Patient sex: F
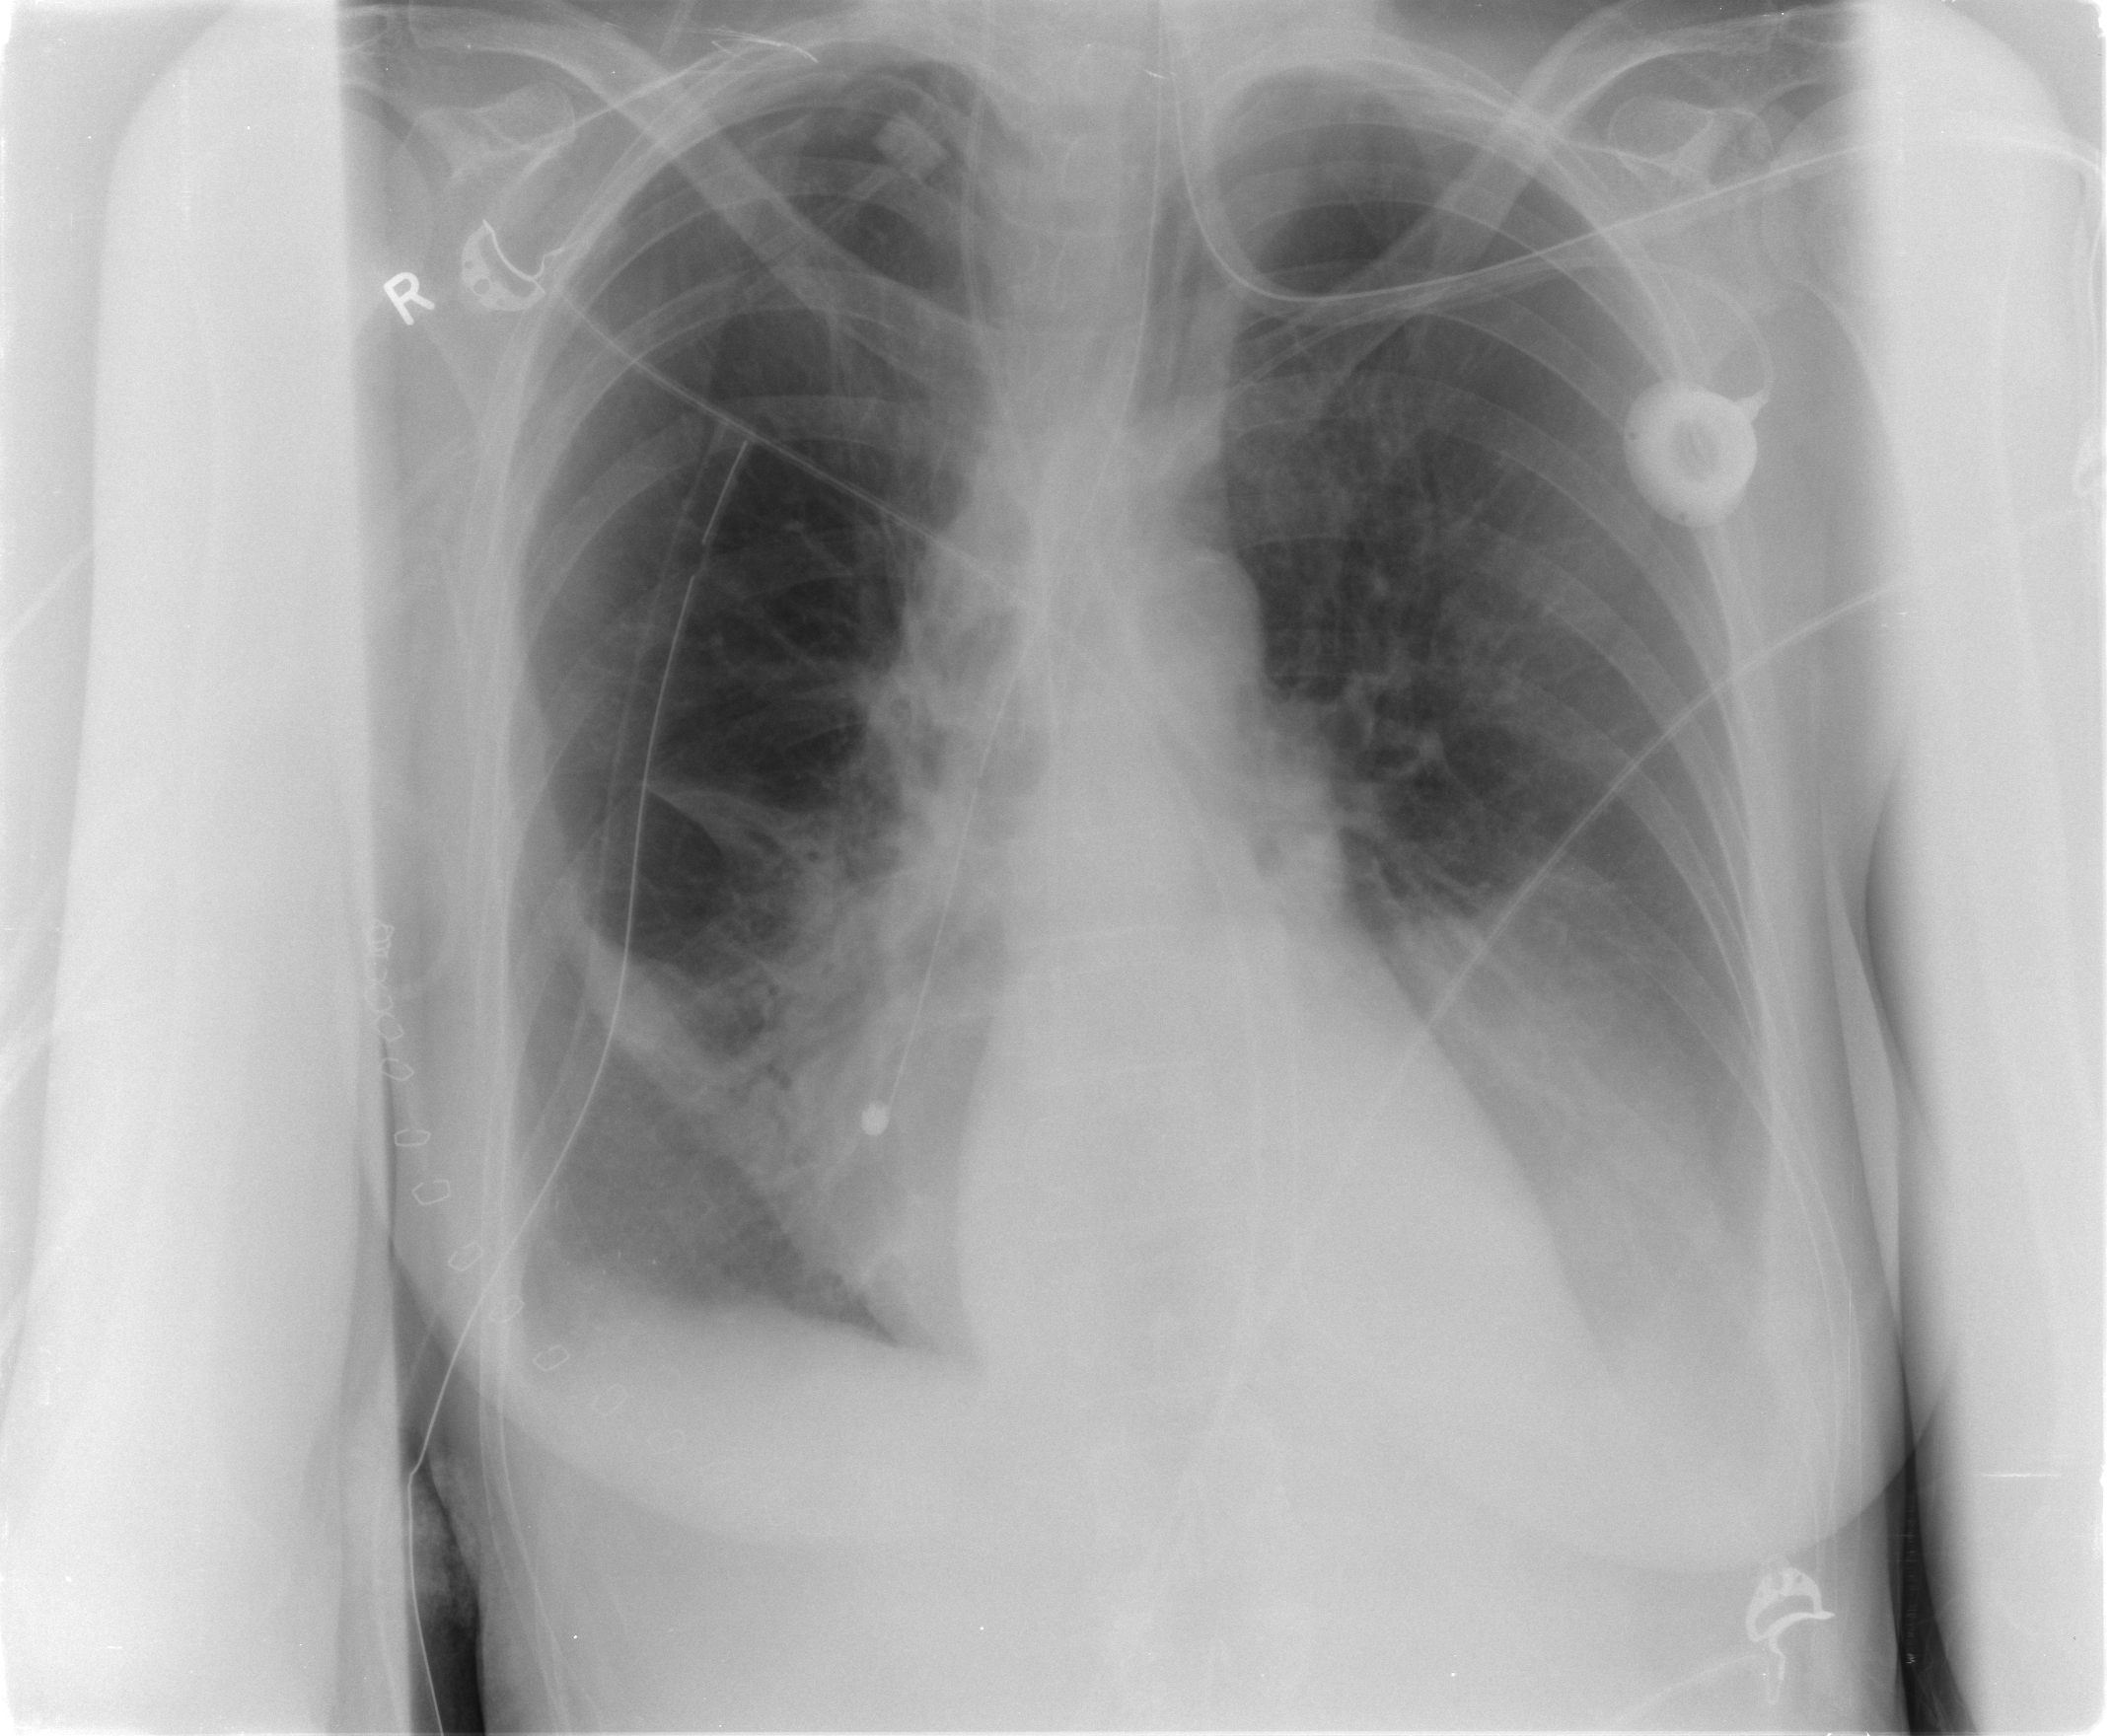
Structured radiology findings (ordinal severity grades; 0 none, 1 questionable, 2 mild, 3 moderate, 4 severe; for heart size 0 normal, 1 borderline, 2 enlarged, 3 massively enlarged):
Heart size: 0
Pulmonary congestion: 0
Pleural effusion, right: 2
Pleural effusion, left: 2
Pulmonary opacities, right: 0
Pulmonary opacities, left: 0
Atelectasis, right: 2
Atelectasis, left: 2